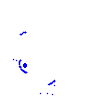
Particle: pion